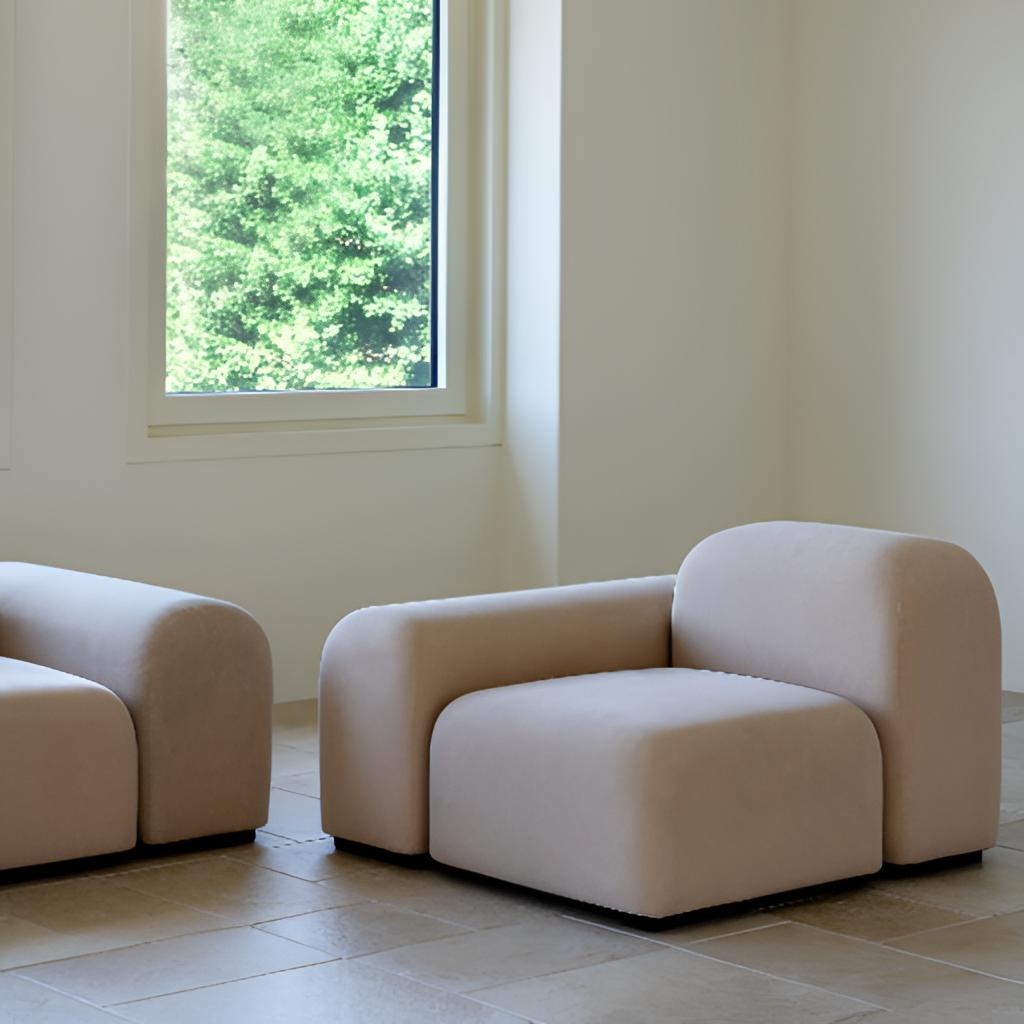
beige fabric armchairs, living room, paint wallpaper, with solid pattern, beige tile flooring, with large square pattern, minimalist